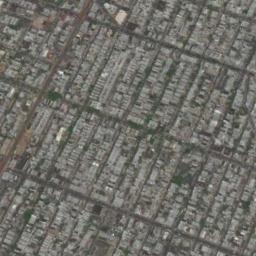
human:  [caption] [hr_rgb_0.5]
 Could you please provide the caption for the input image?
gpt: The commercial area is consist of many buildings .

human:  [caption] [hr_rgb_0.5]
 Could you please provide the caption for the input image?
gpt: There are many cars on the road beside the building .

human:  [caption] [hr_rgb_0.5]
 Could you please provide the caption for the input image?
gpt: There are many densely arranged buildings and several roads and many trees in a business district .

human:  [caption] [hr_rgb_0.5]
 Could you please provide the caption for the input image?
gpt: A dense commercial area has lots of buildings and some roads go through the commercial area .

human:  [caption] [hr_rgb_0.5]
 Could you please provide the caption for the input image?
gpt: There are so many white buildings on a commercial area .